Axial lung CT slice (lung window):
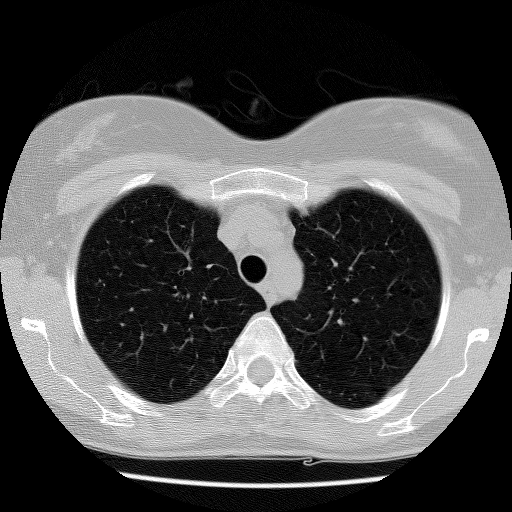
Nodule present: no